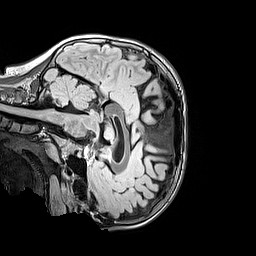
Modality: FLAIR
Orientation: sagittal
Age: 9
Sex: male
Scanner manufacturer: siemens
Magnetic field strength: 3 T
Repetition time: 5 s
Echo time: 0.388 s